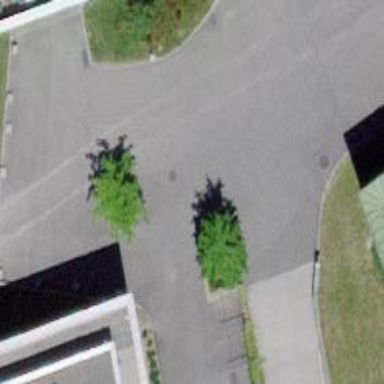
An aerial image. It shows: Asphalt parking aisle off service road.